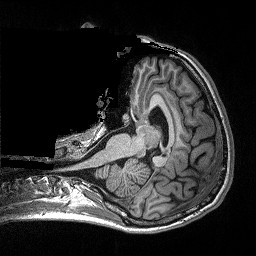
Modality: T1w
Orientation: axial
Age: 20
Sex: male